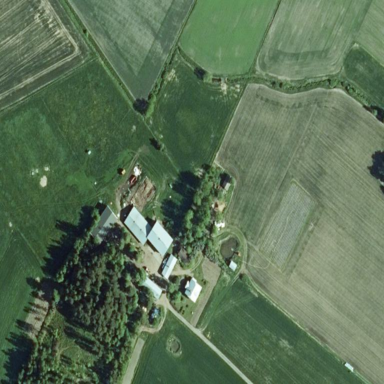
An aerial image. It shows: Farm with farmyard.